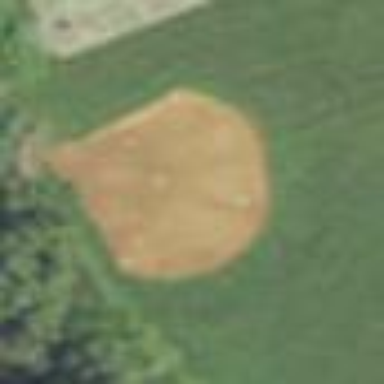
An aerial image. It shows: Baseball pitch for leisure land activities.